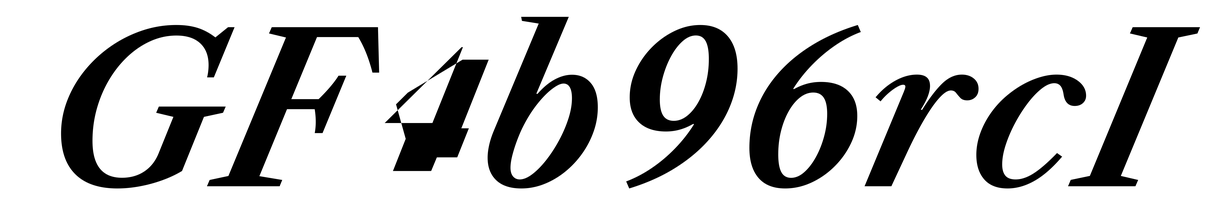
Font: LibreCaslonText-Italic_SemiBold_Italic